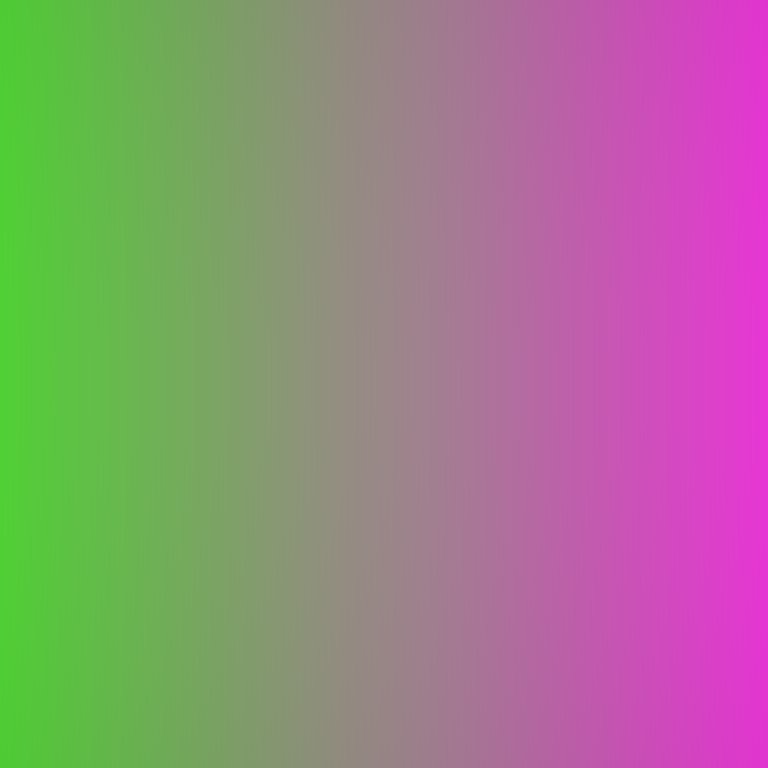
Abstract light effect, smooth gradient from vibrant green to bright magenta, energetic atmosphere, soft blend, no room, no furniture, no objects.